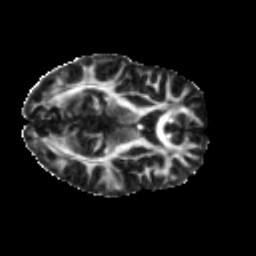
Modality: FA
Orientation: axial
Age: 44
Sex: female
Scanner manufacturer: ge
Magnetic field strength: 3 T
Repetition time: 7.8 s
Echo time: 0.0606 s